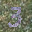
Label: 3